Interaction volume radius: 5 \u00c5
Interaction volume height: 10 \u00c5
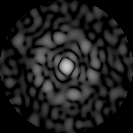
Disorder parameter: 0.8618